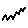
Label: zigzag